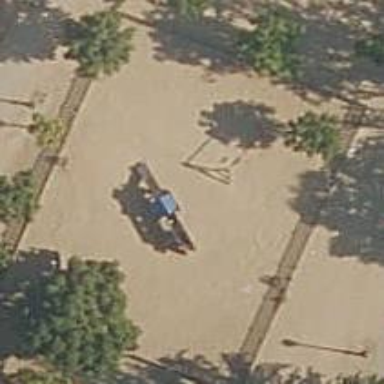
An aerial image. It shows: Playground with sandy surface.